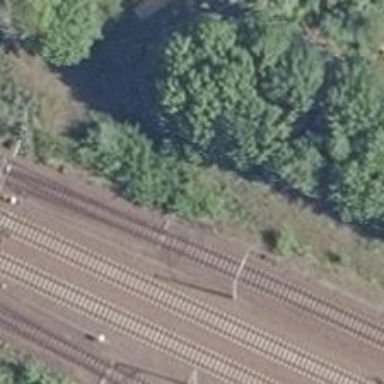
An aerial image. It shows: Electrified rail siding with contact line.